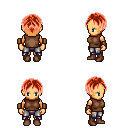
a pixel art fantasy rpg character, female body template, human, tanned skin, brown sleeveless shirt, metal pants, red parted hairstyle, leather bracers, brown shoes, four views (front, back, left, right), 2x2 character sprite sheet, small pixel art, hard edges, no anti-aliasing